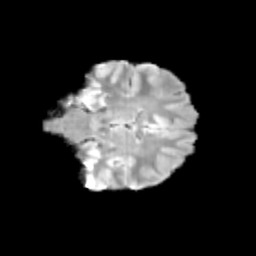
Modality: T2w
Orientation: coronal
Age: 13
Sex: female
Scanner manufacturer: siemens
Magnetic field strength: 3 T
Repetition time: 3.8 s
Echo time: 0.07 s